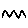
Label: zigzag